Aerial crown-view tile of a tropical tree (Barro Colorado Island, Panama), acquired 20250414:
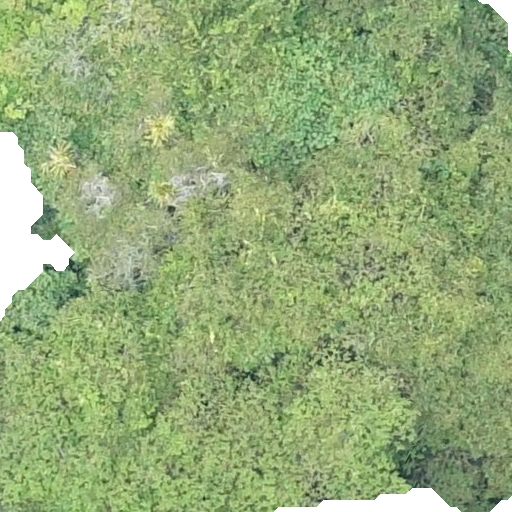
Species: Tachigali panamensis
GBIF accepted scientific name: Tachigali panamensis
Crown area: 510.442 m²